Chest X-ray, AP view. Patient: 58 years old, sex F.
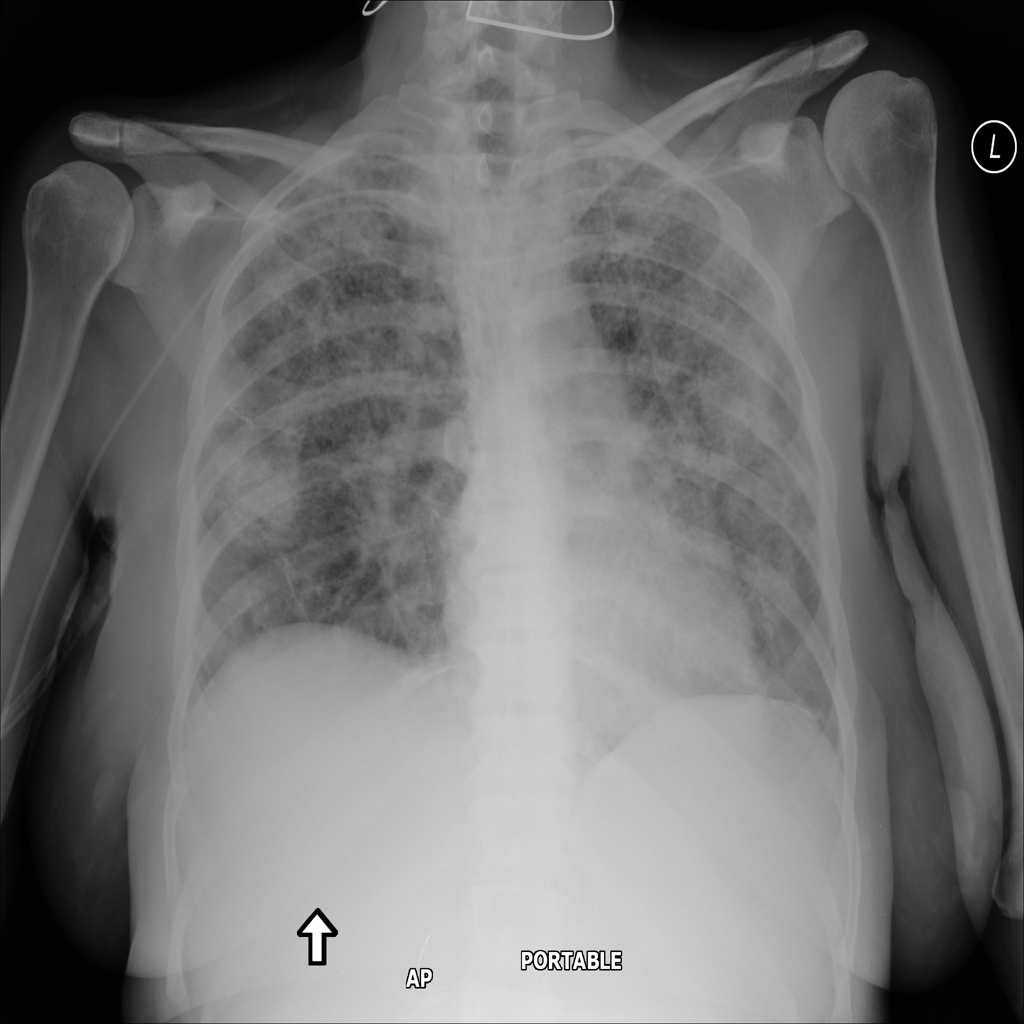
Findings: No Finding